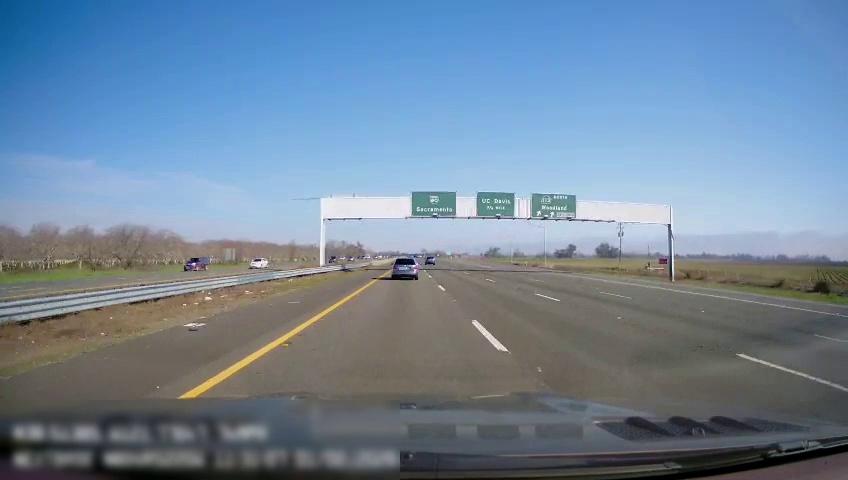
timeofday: Day
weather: Sunny
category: Drivable Space
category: Drivable Space
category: Vehicles | SUV
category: Vehicles | Van
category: Vehicles | SUV
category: Vehicles | Truck
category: Vehicles | SUV
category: Lanes | Current Lane
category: Lanes | Current Lane
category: Lanes | Alternate Lane
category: Lanes | Alternate Lane
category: Lanes | Alternate Lane
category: Lanes | Alternate Lane
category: Lanes | Opposite Lane
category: Lanes | Opposite Lane
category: Traffic | Signs
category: Traffic | Signs
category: Traffic | Signs